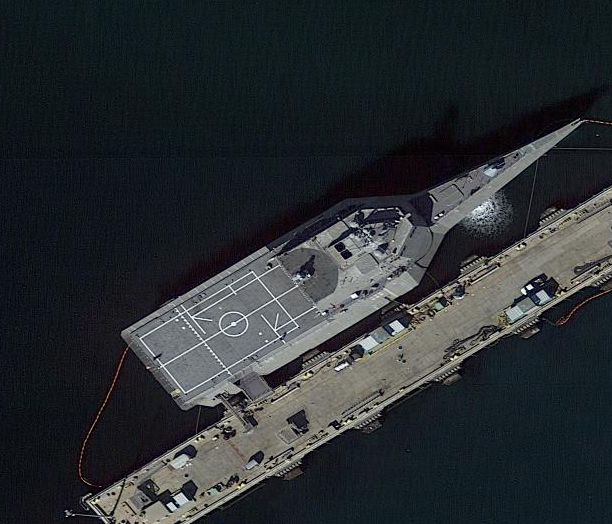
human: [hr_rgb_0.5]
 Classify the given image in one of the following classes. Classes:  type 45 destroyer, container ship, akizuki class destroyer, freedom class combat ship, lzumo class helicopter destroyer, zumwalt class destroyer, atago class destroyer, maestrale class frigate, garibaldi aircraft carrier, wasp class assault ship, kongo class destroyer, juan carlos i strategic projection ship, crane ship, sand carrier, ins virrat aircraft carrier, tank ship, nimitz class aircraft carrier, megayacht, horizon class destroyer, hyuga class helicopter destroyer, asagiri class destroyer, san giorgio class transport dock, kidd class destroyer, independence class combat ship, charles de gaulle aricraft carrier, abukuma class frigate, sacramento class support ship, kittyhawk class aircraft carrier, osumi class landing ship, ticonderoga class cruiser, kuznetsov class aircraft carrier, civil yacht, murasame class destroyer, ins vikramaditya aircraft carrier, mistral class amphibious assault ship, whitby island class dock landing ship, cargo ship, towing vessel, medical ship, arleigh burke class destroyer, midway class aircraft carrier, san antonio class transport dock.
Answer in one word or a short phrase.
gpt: Independence class combat ship